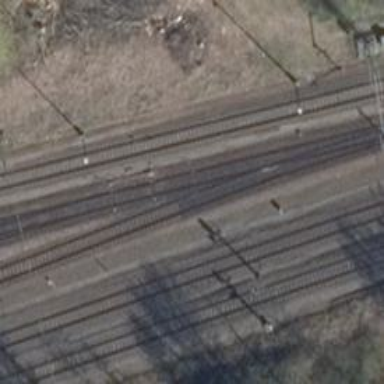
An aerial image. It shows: Railway switch with the turnout on the left side.